Interaction volume radius: 10 \u00c5
Interaction volume height: 10 \u00c5
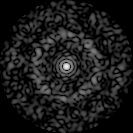
Disorder parameter: 0.817